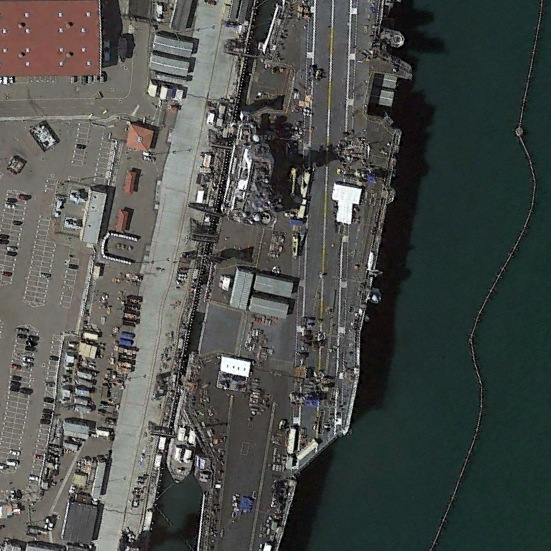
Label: aircraft_carrier